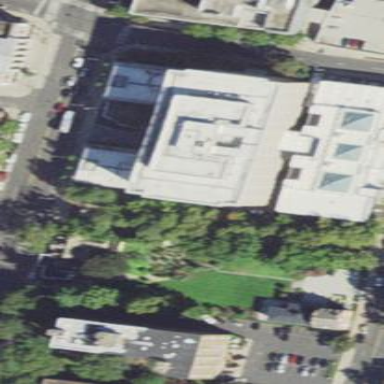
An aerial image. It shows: Civic building serving as courthouse.